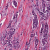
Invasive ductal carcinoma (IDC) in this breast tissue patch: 1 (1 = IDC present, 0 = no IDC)